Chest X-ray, PA view. Patient: 49 years old, sex M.
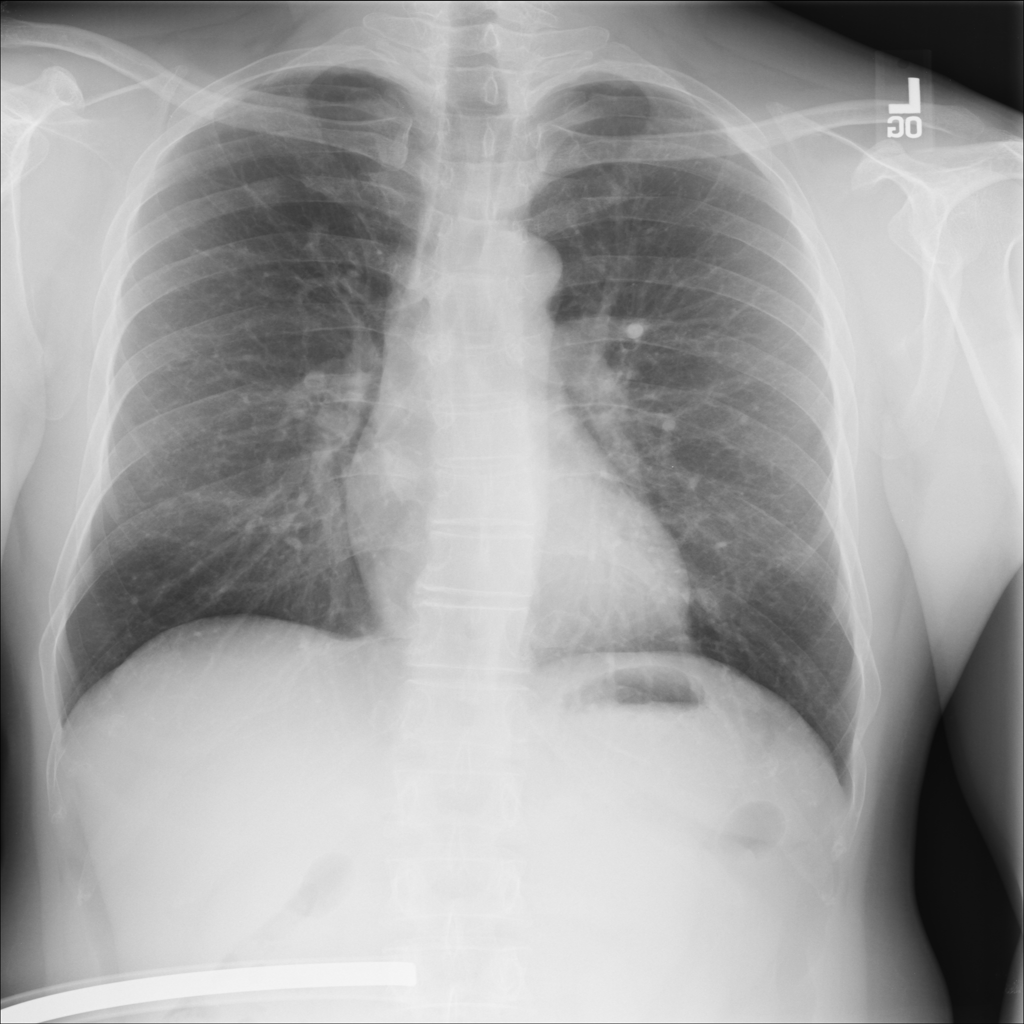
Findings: No Finding